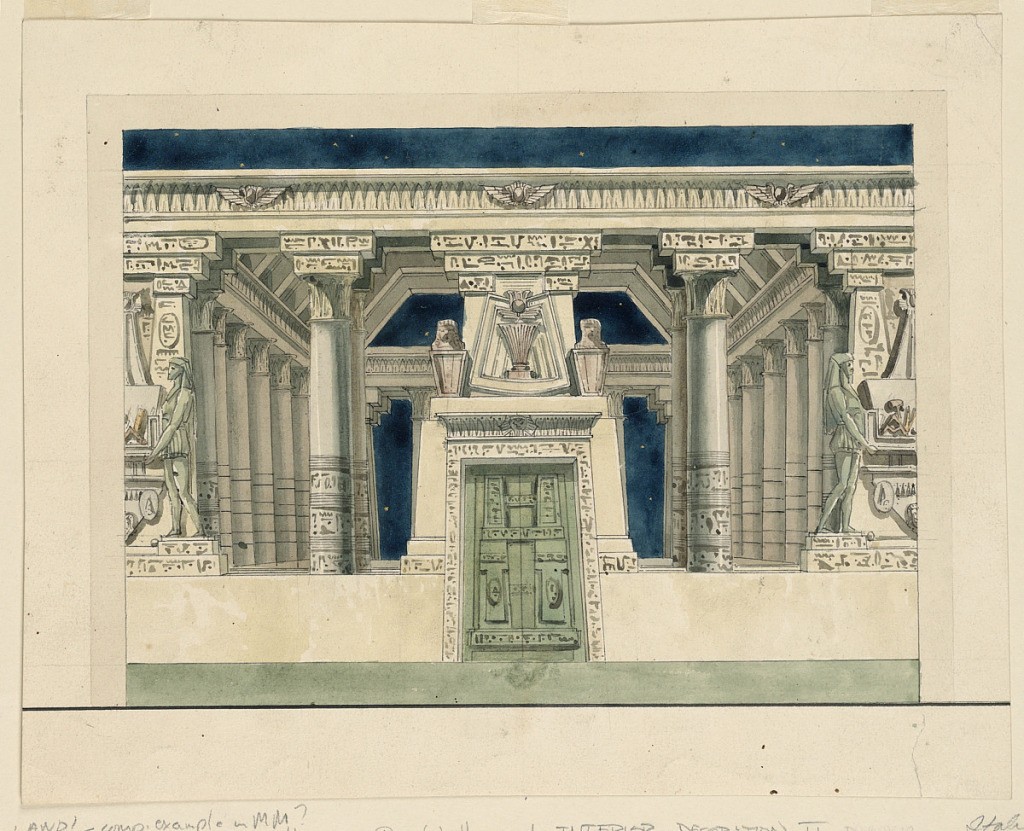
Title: Stage Design, Egyptian Temple
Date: ca. 1825
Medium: Pen and ink, brush and wash on paper
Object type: Drawing
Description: Horizontal rectangle. Egyptian temple hall, richly decorated. Painted papyrus columns, large sculptures, decorative friezes. Possible decoration for Masonic temple.